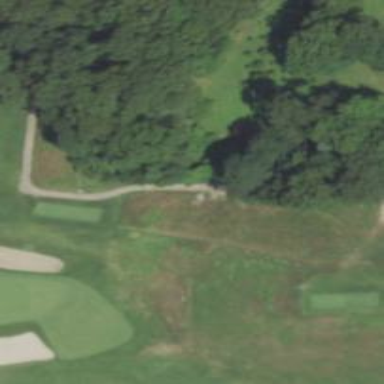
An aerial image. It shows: Service road used as golf cart path.